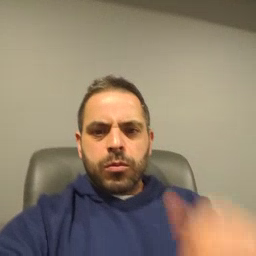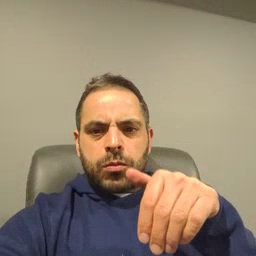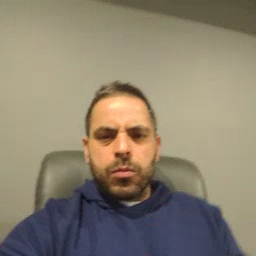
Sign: night